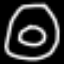
Label: donut